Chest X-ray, AP view. Patient: 56 years old, sex M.
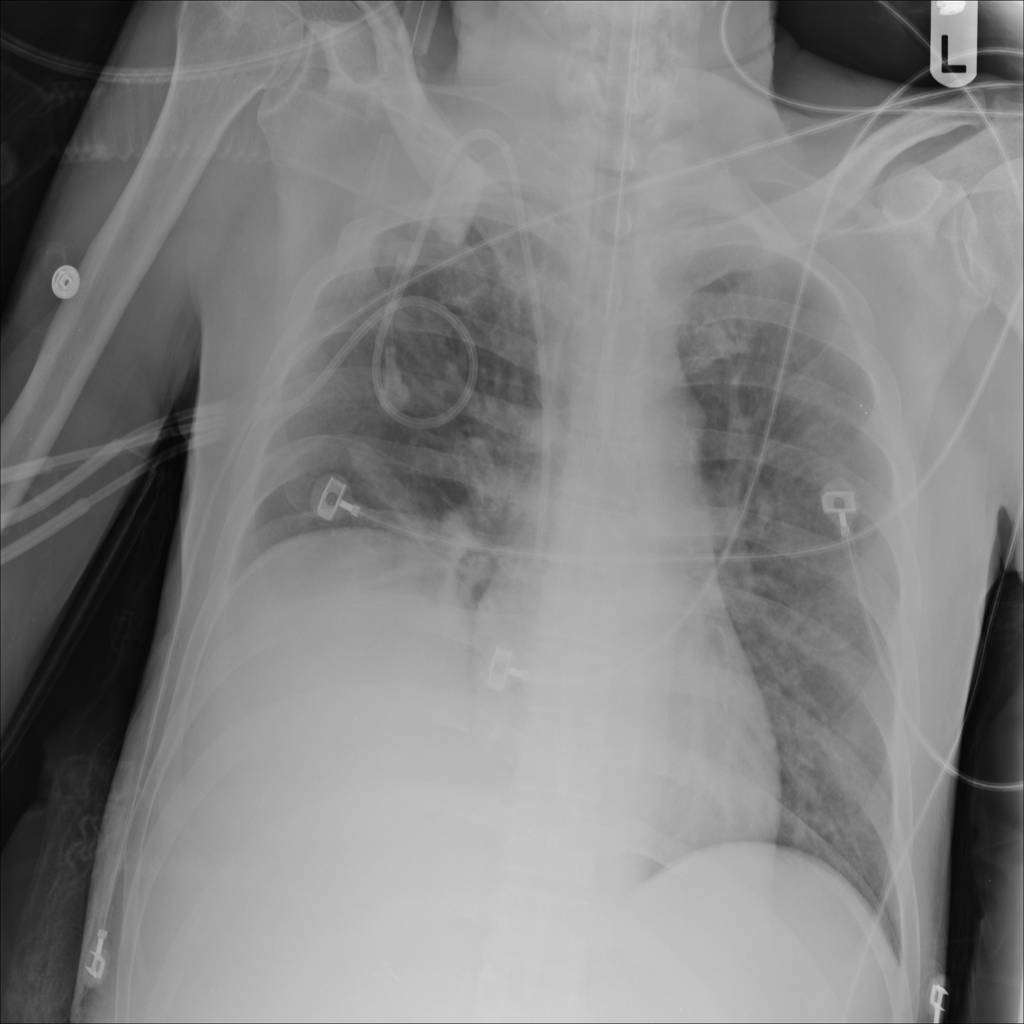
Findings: Atelectasis